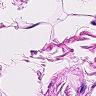
Metastatic tissue present: no